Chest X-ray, AP view. Patient: 68 years old, sex M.
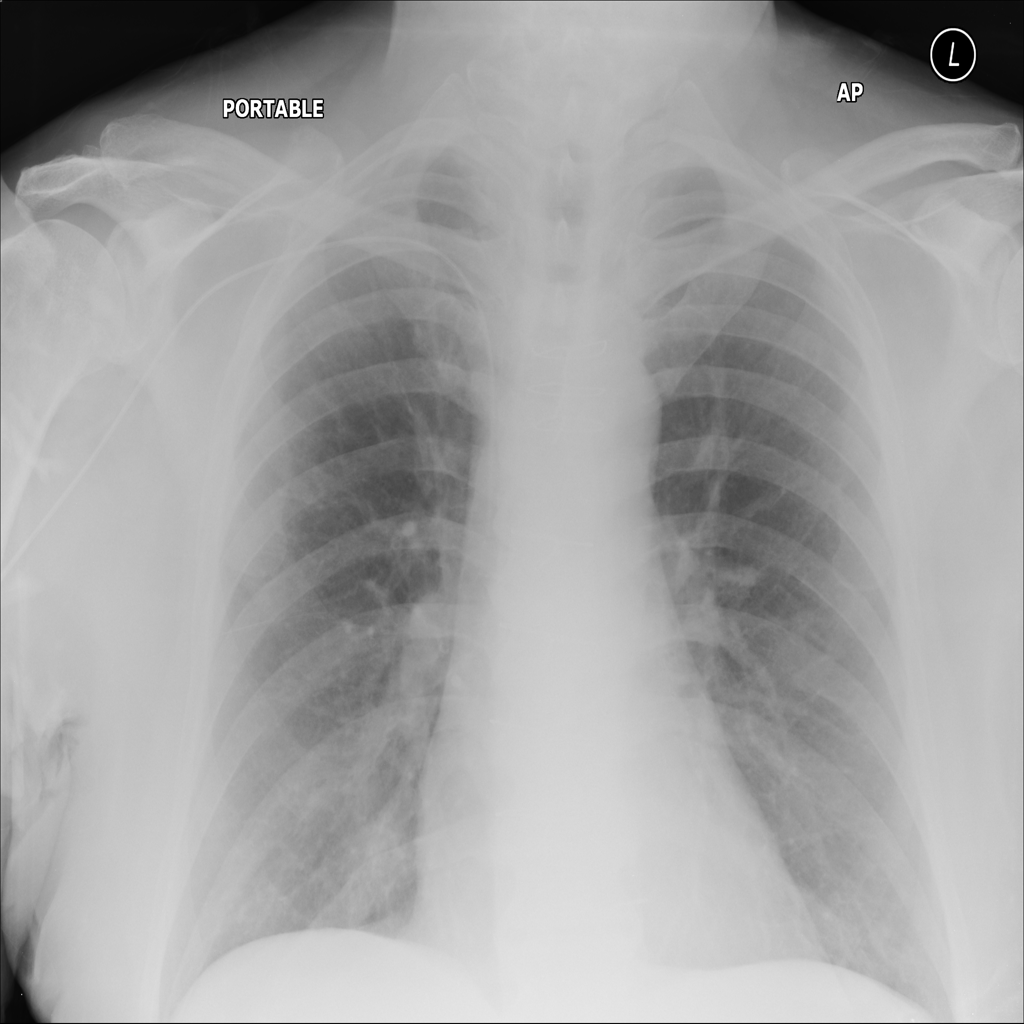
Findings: Nodule